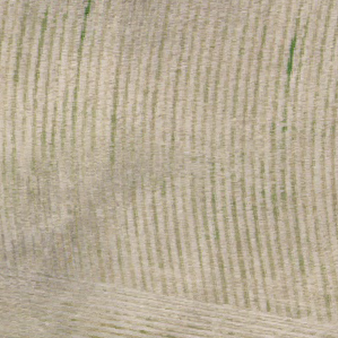
Label: other